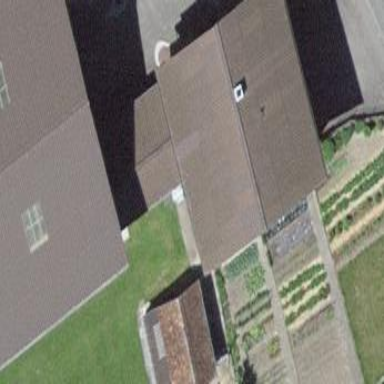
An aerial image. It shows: Farm building.